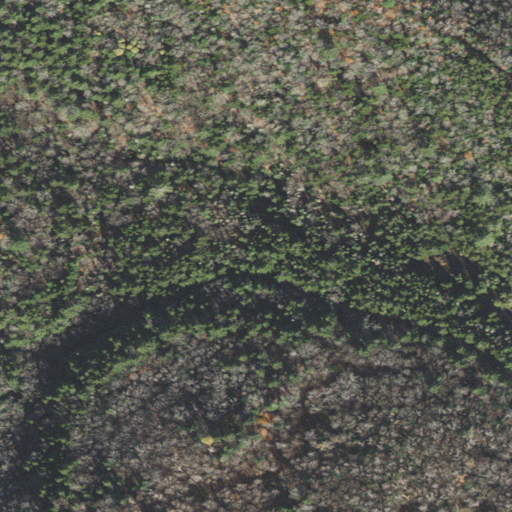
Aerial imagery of valley in Vermont named Boynton Hollow containing mixed forest, evergreen forest, and deciduous forest